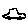
Label: car